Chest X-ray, AP view. Patient: 24 years old, sex F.
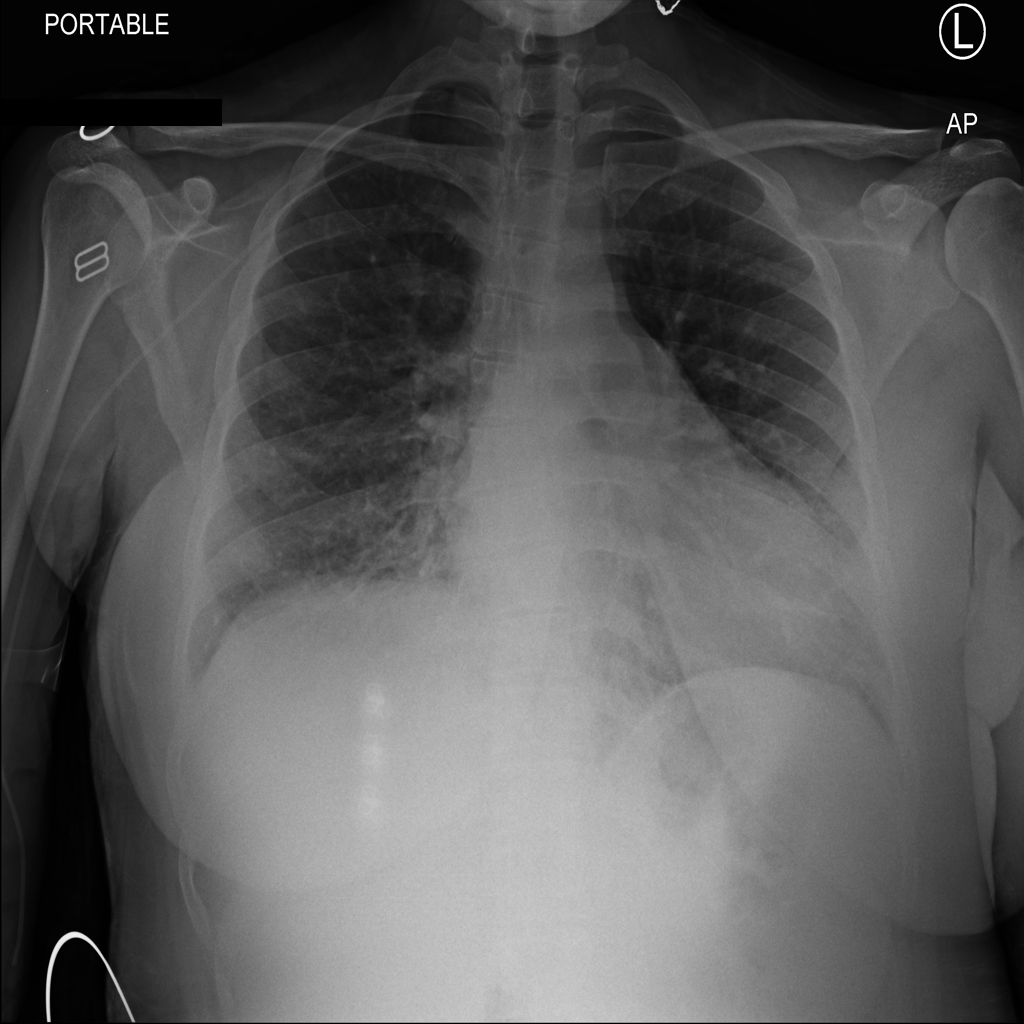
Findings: No Finding